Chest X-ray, AP view. Patient: 72 years old, sex M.
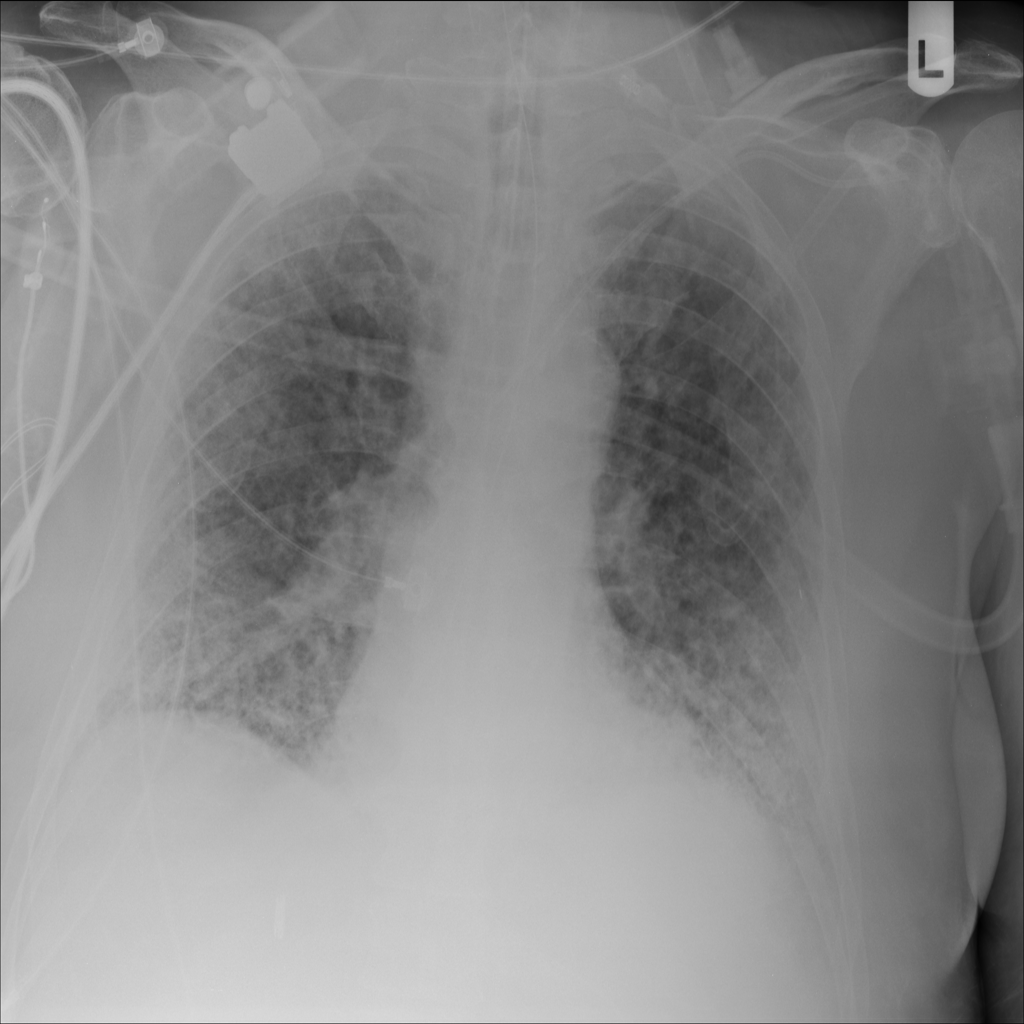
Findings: Infiltration